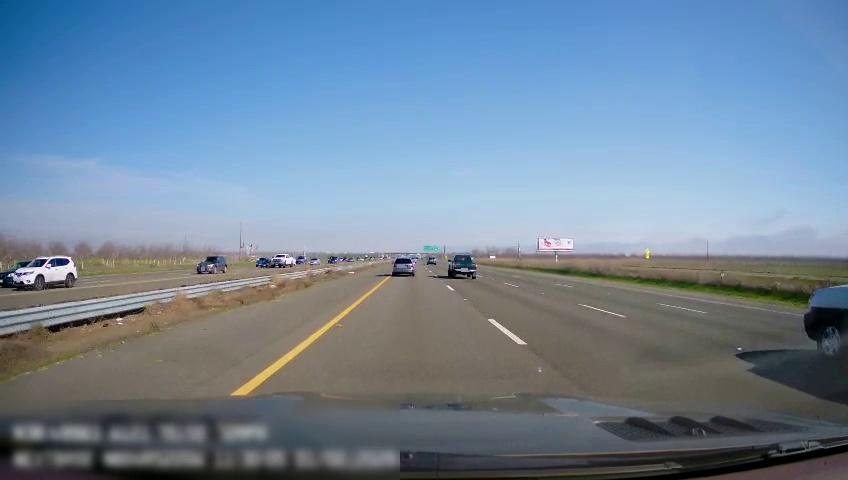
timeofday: Day
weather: Sunny
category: Drivable Space
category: Drivable Space
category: Vehicles | SUV
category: Vehicles | SUV
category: Vehicles | Car
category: Vehicles | Car
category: Vehicles | Truck
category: Vehicles | SUV
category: Vehicles | SUV
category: Vehicles | SUV
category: Vehicles | SUV
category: Vehicles | SUV
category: Vehicles | SUV
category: Vehicles | Truck
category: Vehicles | Truck
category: Lanes | Current Lane
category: Lanes | Current Lane
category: Lanes | Alternate Lane
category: Lanes | Alternate Lane
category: Lanes | Alternate Lane
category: Lanes | Opposite Lane
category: Lanes | Opposite Lane